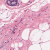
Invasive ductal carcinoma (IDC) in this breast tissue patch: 0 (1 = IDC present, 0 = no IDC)